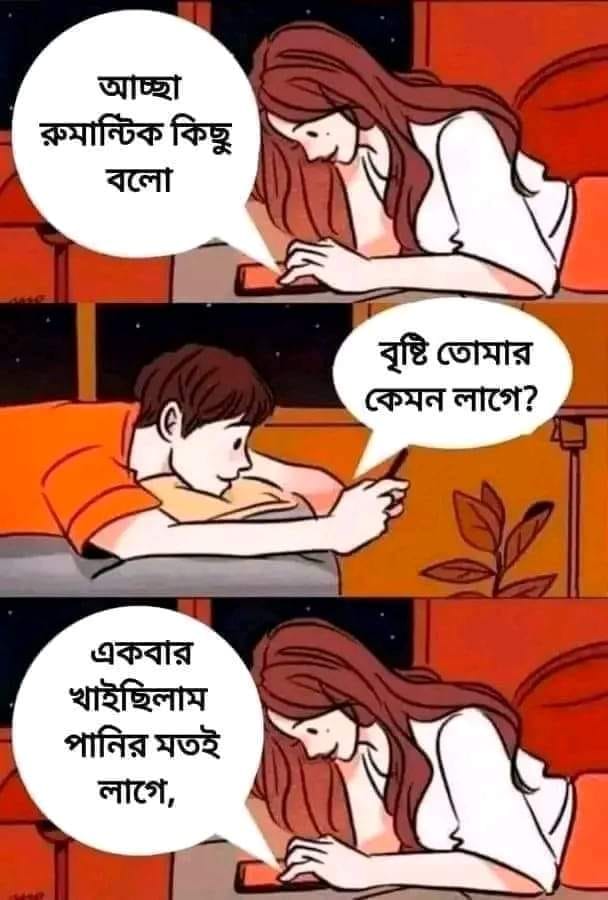
Text: আচ্ছী রুমান্টিক কিছু বলো বৃষ্টি তোমার কেমন লগে একবার খাইছিলাম পানির মতই লাগে
Label: Non Hate